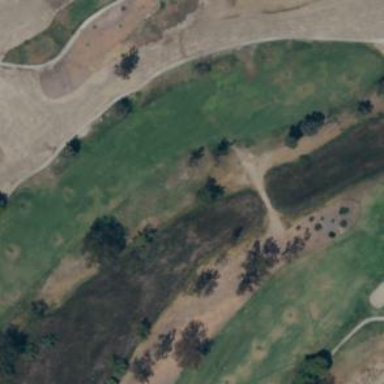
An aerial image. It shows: Area with grass used as rough in golf course.